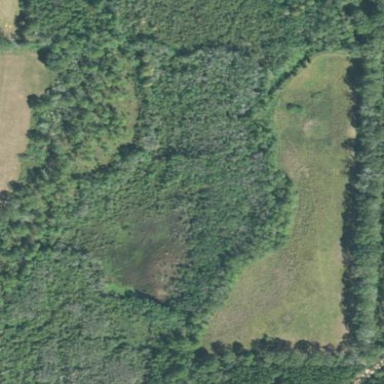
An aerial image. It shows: Swampy wetland area.